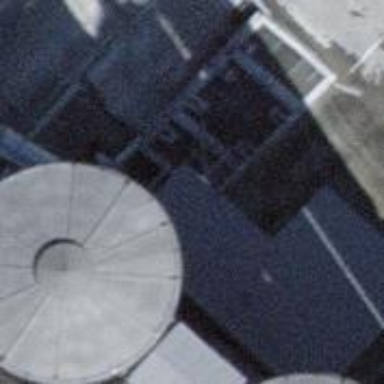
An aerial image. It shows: Building that serves as silo.